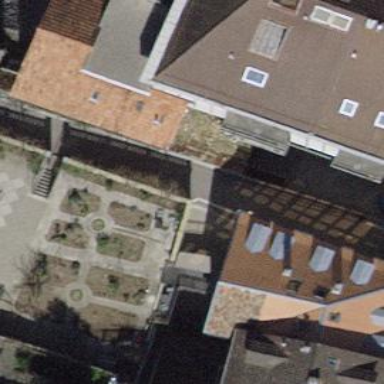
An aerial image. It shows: Building with tiled roof.